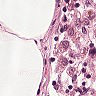
Metastatic tissue present: no